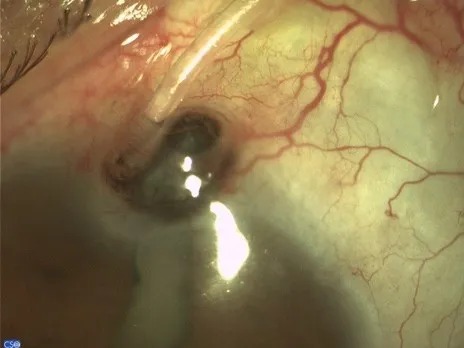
Tube exposure with conjunctiva scarring and epithelization of the tube.
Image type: ophthalmic_imaging (slit_lamp_photograph)